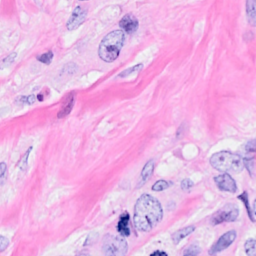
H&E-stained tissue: Breast